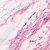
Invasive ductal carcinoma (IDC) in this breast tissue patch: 0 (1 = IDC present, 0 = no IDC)